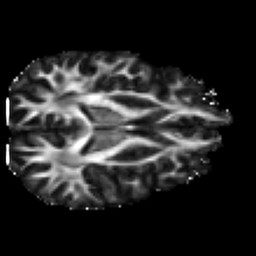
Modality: FA
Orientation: axial
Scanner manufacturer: ge
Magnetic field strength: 3 T
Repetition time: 7.98 s
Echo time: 0.0701 s